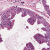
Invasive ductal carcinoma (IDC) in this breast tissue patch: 0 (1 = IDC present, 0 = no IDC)